Question: I have attached a image describing my problem, i need to access General under GCC Assembler, i tried to focus on the tabItem with index 0, it came properly to Tool Settings tab but GCC Assembler -> General is not found !

Here is the code:
'''
bot.tree().getTreeItem("test").select();
bot.menu("File").menu("Properties").click();
bot.tree().getTreeItem("C/C++ Build").select();
bot.tree().getTreeItem("C/C++ Build").expand();
bot.tree().getTreeItem("C/C++ Build").getNode("Settings").select();
bot.tabItem(0).activate();
bot.tree().getTreeItem("GCC Assembler").select();
bot.tree().getTreeItem("GCC Assembler").getNode("General").select();
bot.text().getText(); //for getting the assembler flags in General
'''
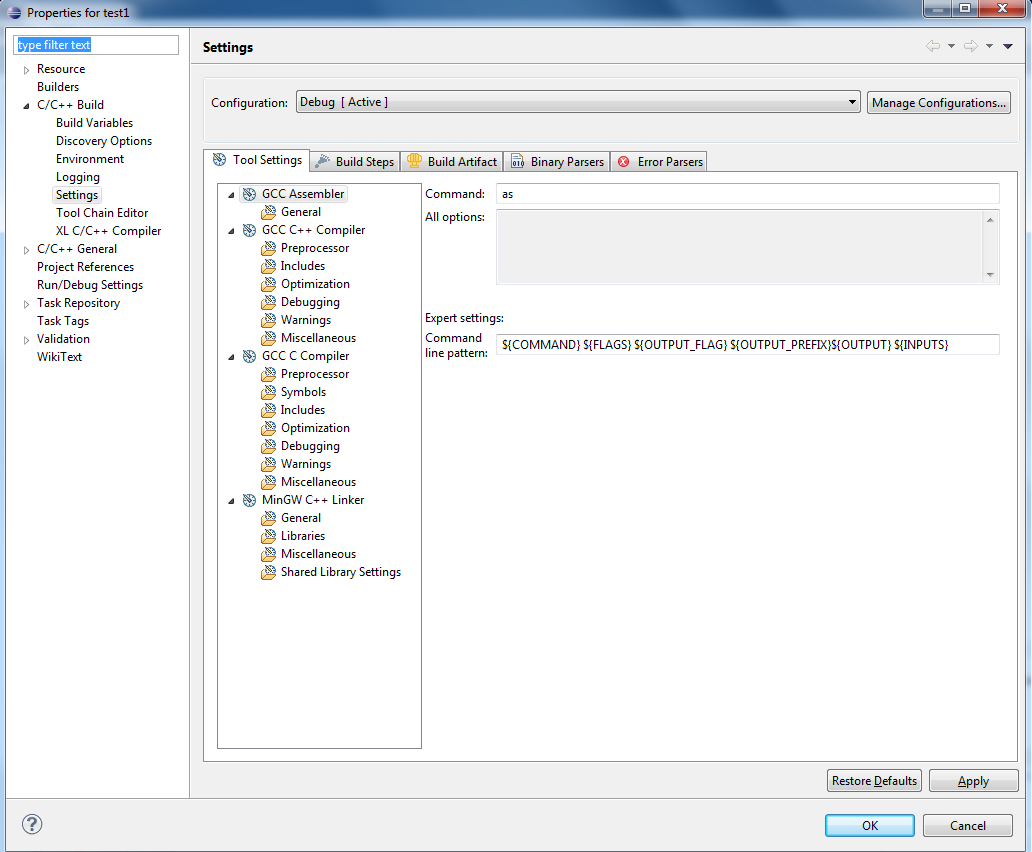
Answer: The tree for GCC Assembler is of index 1! So it has to be
'''
bot.tree(1).getTreeItem("GCC Assembler").select();
bot.tree(1).getTreeItem("GCC Assembler").getNode("General").select();
'''
The first tree is the Resource, C/C++build on the left side, this is the second tree in the page.